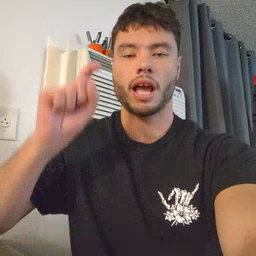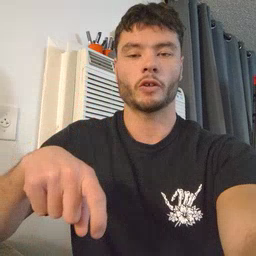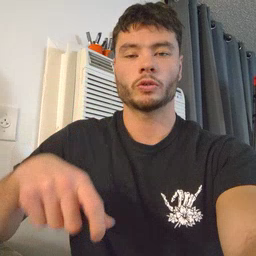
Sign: haveto